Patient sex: F
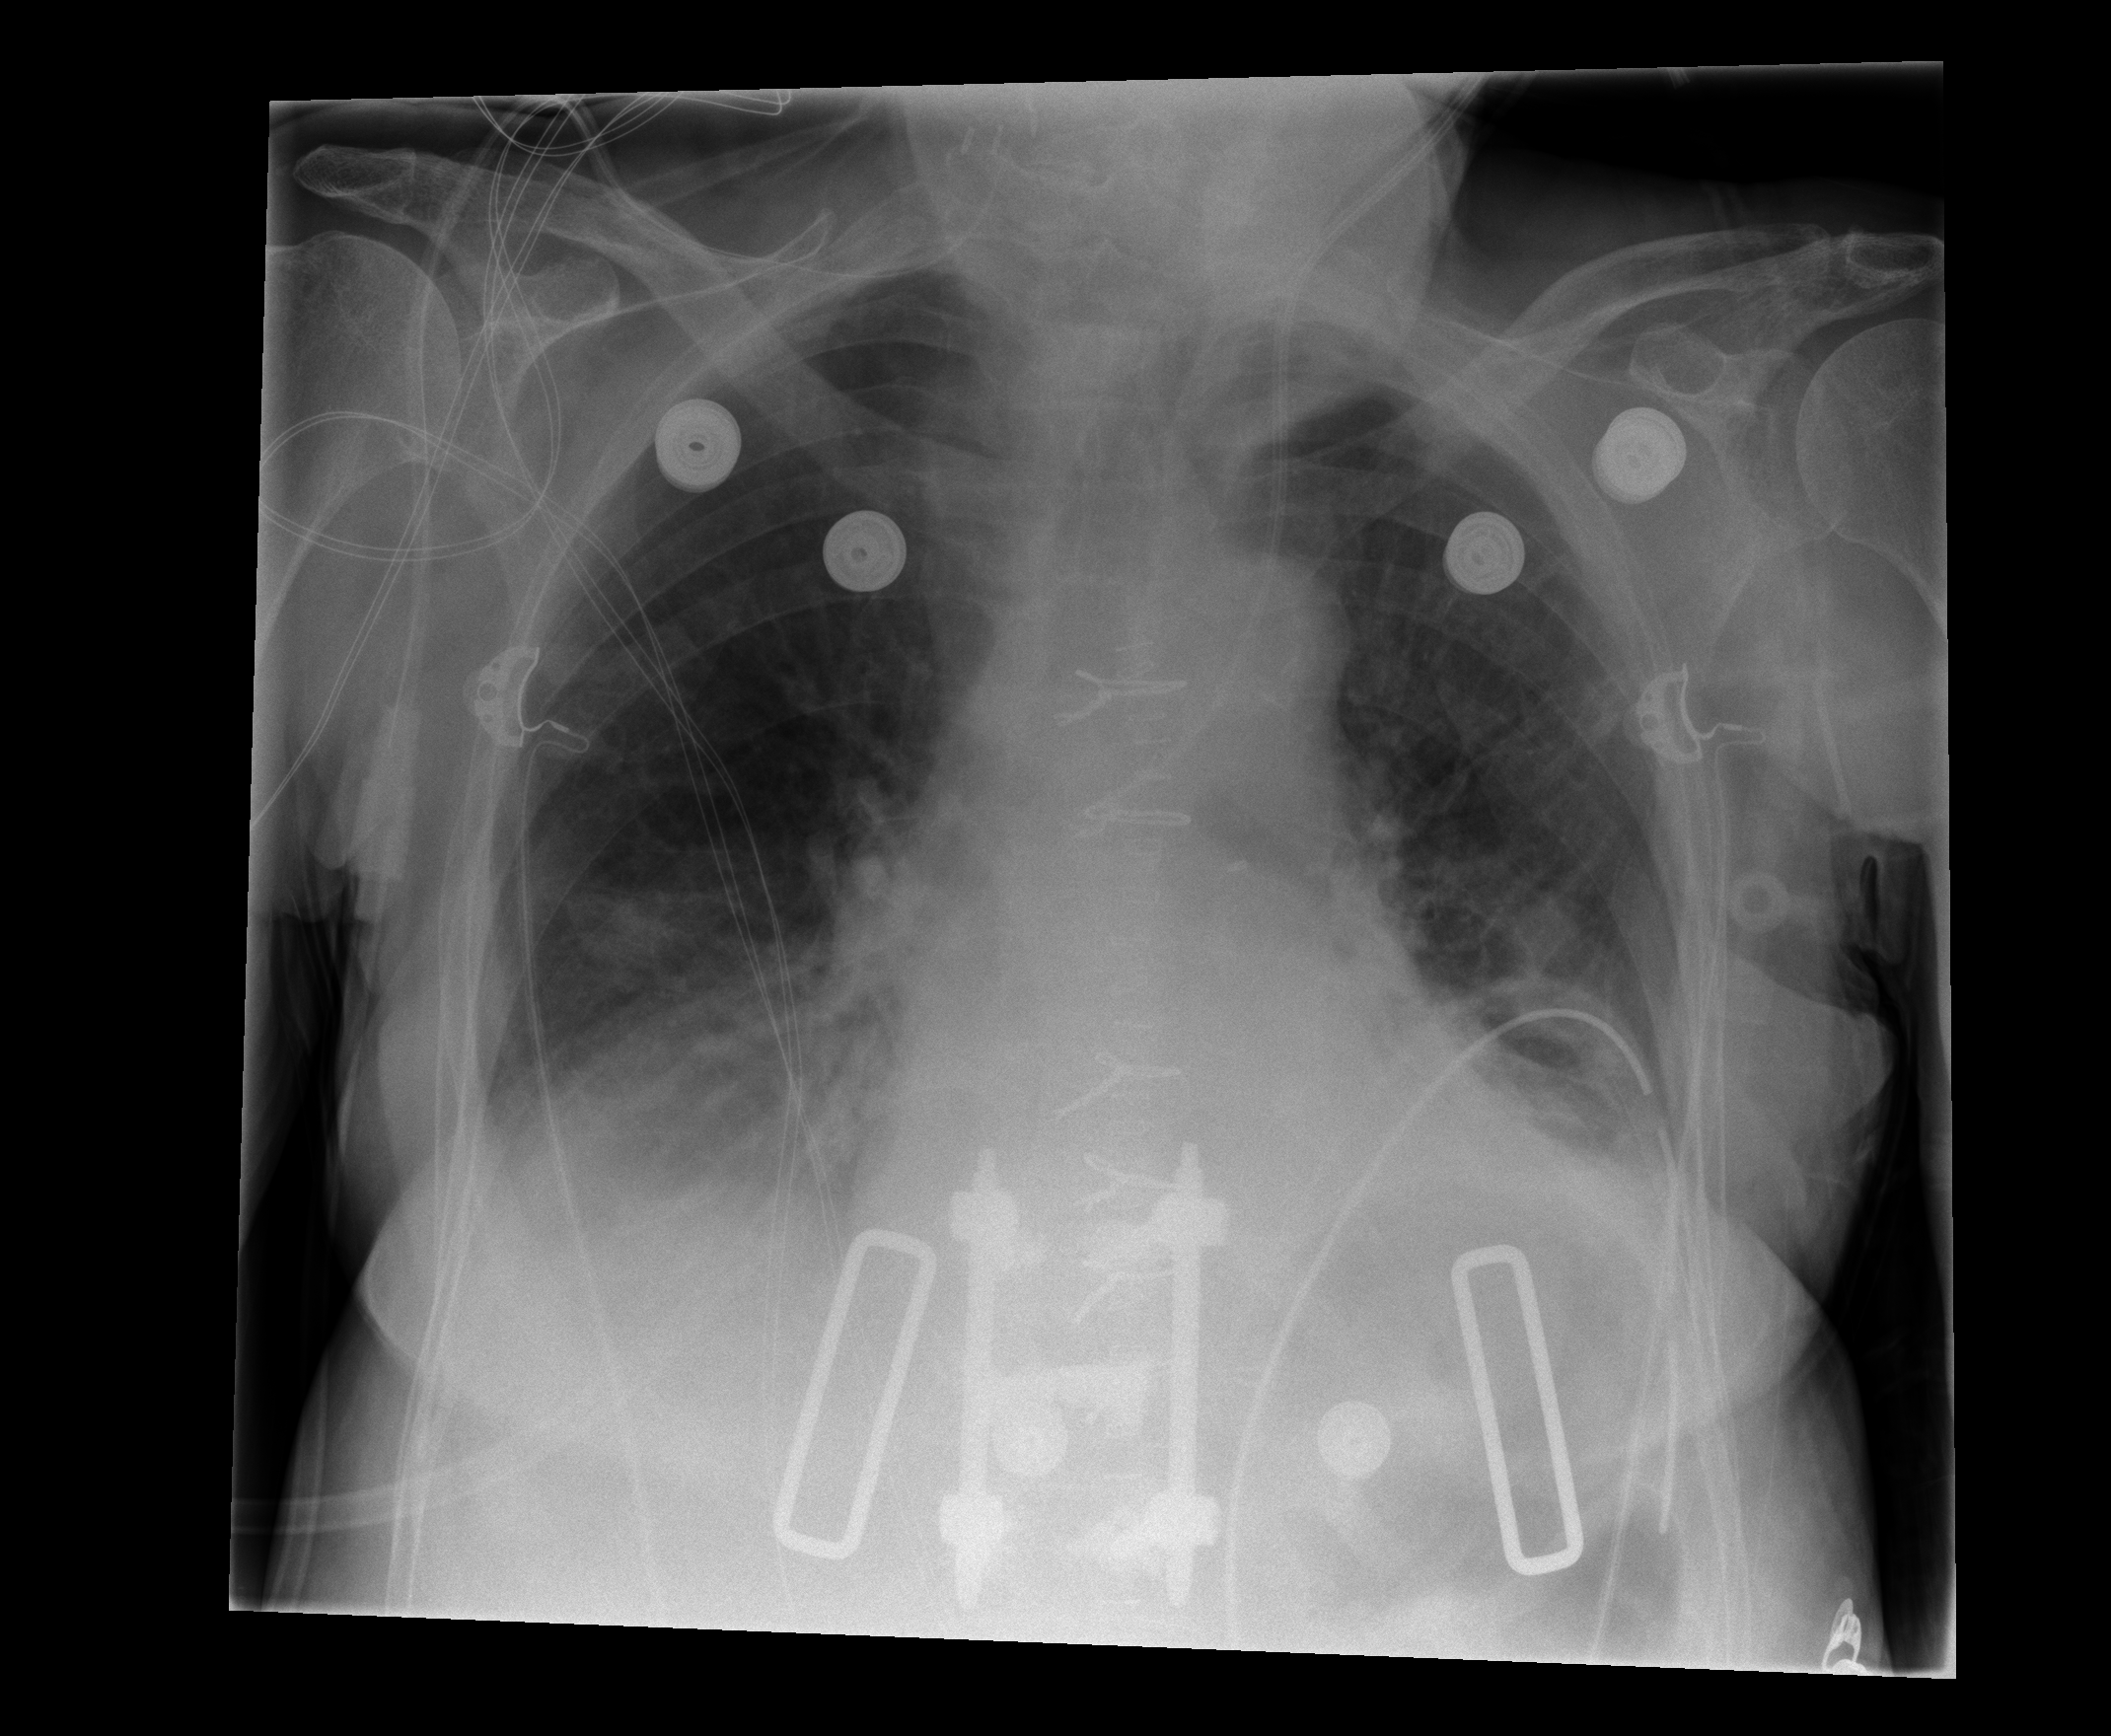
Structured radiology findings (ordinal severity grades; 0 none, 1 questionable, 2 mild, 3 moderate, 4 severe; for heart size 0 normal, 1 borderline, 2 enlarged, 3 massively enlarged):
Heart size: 0
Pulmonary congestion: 0
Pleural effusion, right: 2
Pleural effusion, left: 2
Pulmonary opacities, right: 0
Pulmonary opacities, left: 0
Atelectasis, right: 2
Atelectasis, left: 2